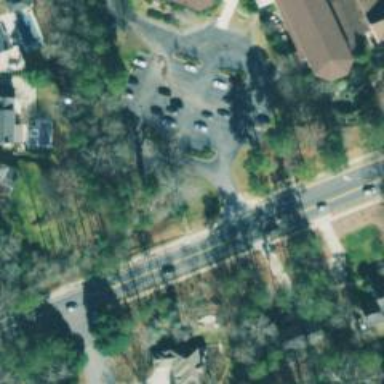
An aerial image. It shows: Unmarked crossing on the road.